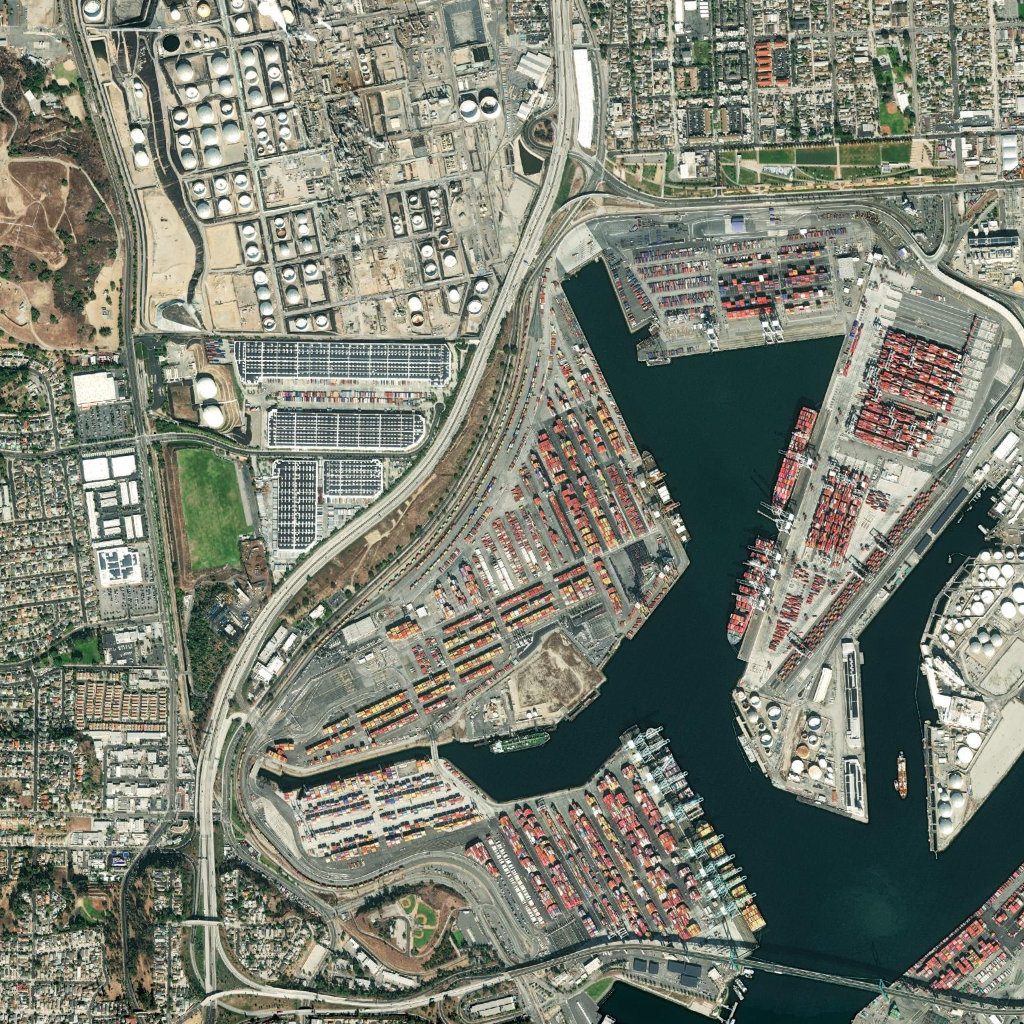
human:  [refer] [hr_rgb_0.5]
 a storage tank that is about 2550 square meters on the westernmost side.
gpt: <box>[[7, 0, 10, 2, 0]]</box>